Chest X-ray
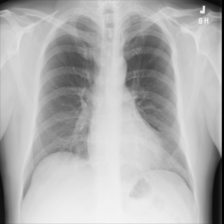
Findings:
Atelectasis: negative
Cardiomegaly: negative
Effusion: negative
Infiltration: negative
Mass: negative
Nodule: negative
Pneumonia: negative
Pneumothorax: negative
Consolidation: negative
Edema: negative
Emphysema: negative
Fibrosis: negative
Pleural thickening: negative
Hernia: negative